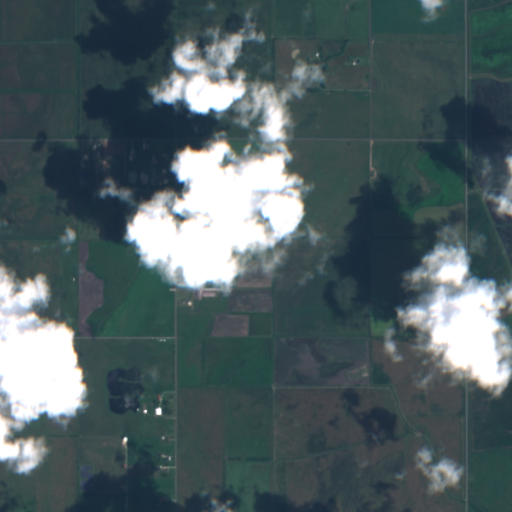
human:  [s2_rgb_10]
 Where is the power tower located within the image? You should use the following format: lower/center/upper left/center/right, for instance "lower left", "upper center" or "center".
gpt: There is no power tower in the image.